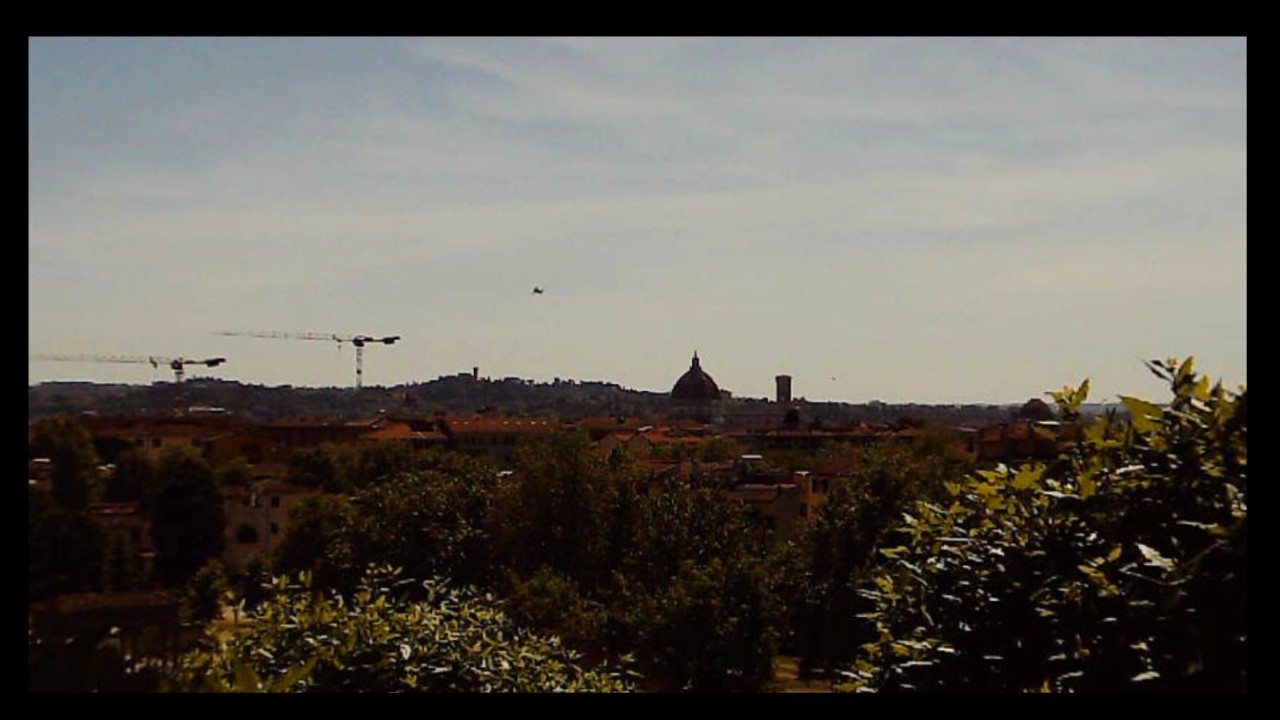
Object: DJI Mini 3